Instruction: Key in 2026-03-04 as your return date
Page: home
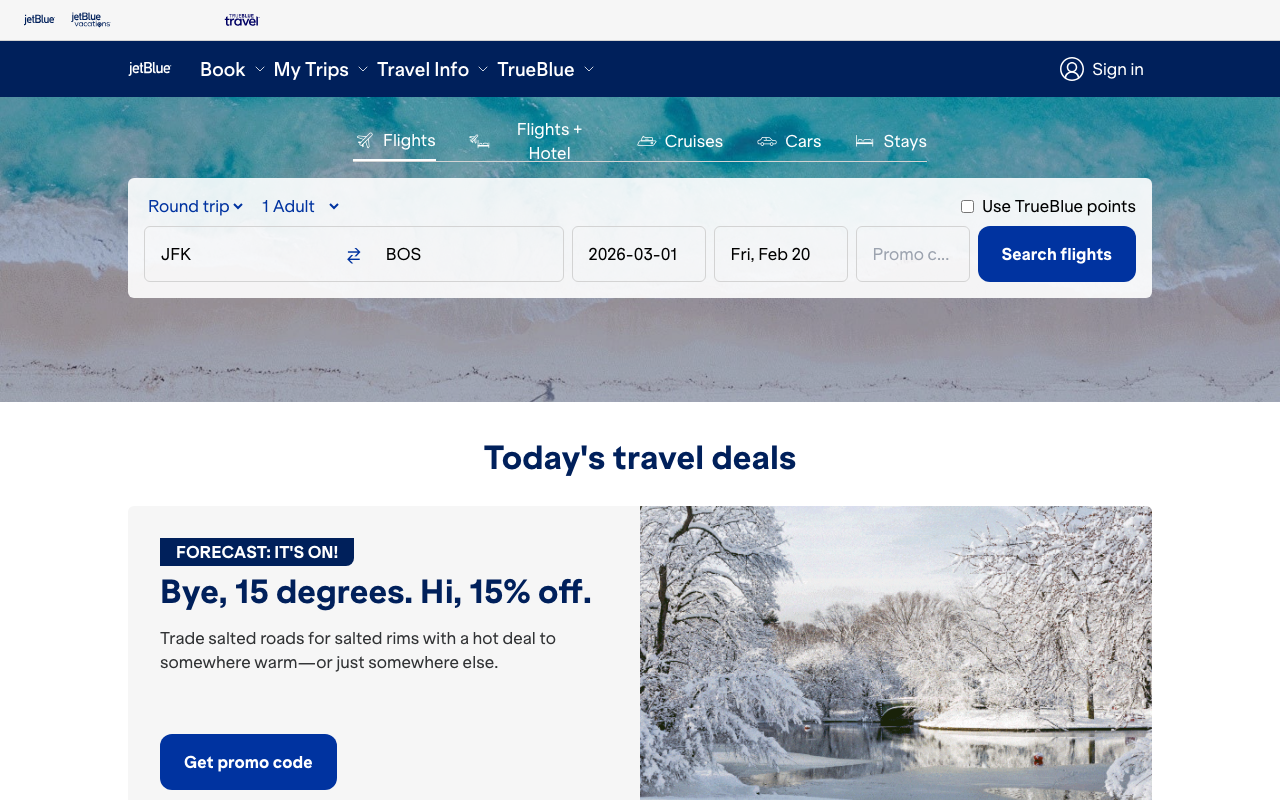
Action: type